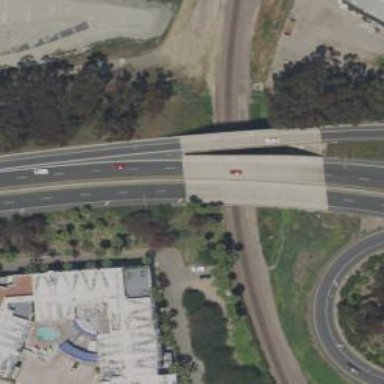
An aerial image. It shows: Bridge over primary link highway.